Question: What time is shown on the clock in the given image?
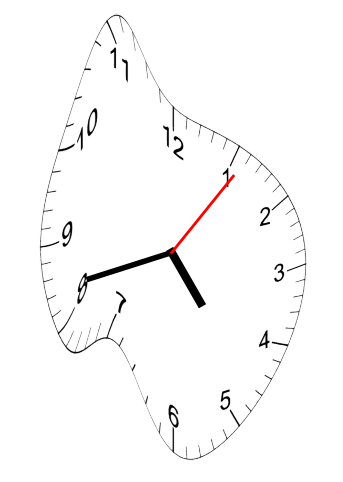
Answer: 04:42:06